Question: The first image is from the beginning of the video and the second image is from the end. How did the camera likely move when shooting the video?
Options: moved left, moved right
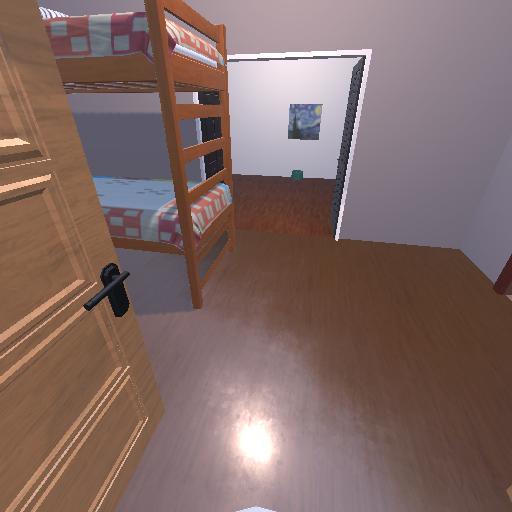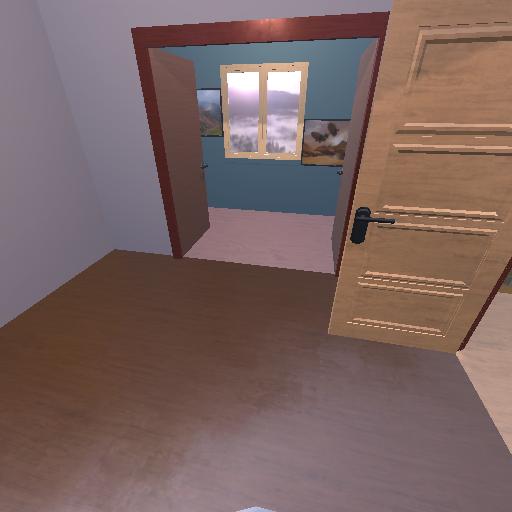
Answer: moved left